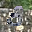
Label: 3